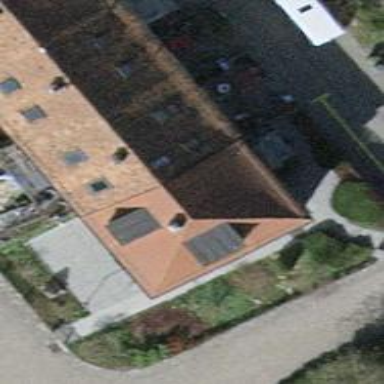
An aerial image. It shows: Terrace building.